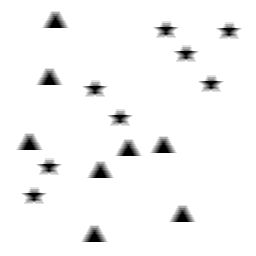
Squares: 0
Triangles: 8
Stars: 8
Total shapes: 16